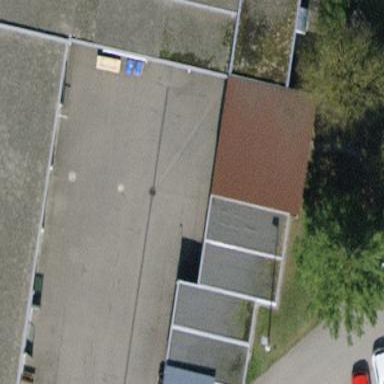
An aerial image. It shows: Group of garages.